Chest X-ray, PA view. Patient: 50 years old, sex M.
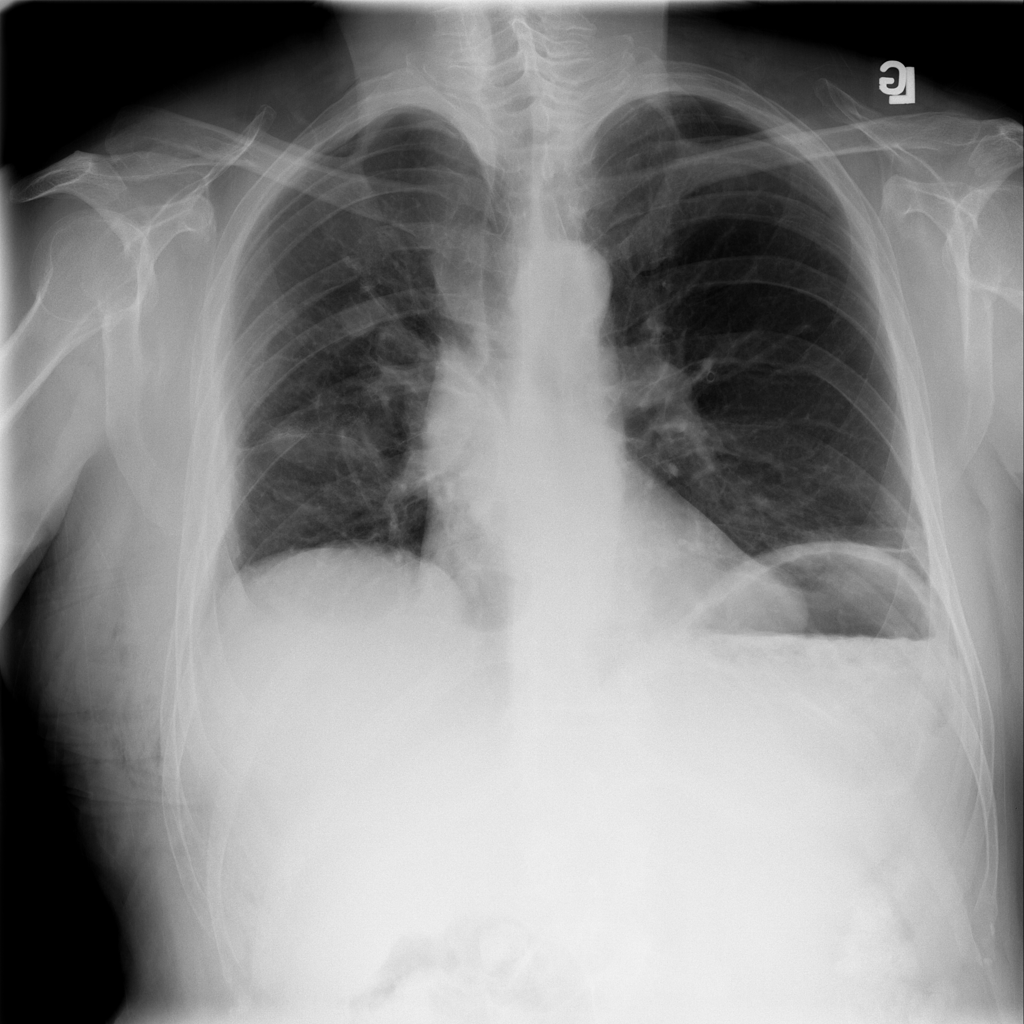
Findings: Atelectasis, Emphysema, Mass